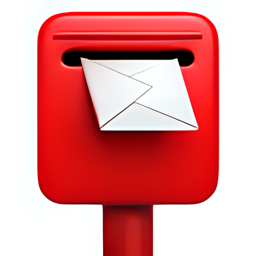
Name: postbox
Emoji: 📮
Group: Objects
Sub-group: mail